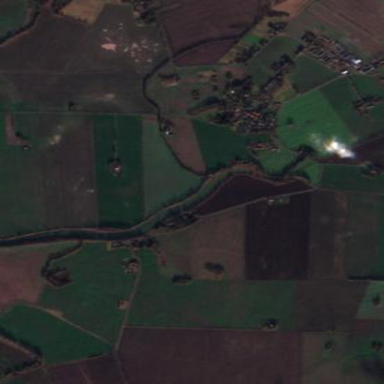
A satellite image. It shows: Picturesque farmland scene.